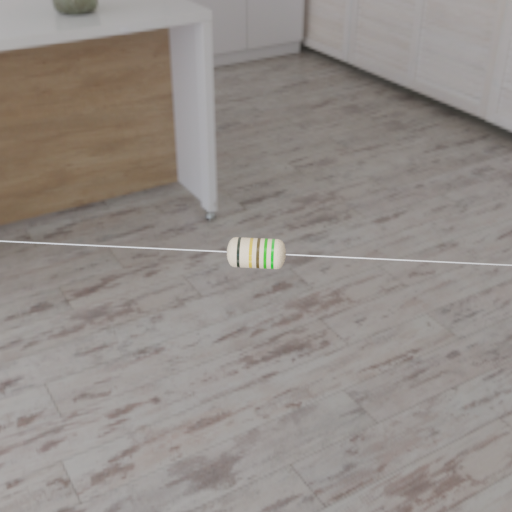
Resistor colour bands (in order): black, gold, brown, green, green